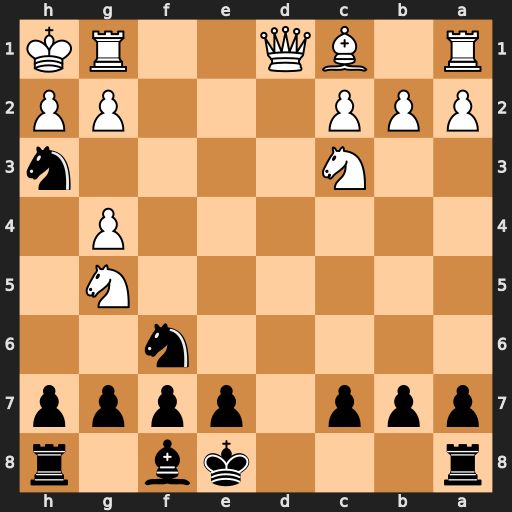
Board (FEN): r3kb1r/ppp1pppp/5n2/6N1/6P1/2N4n/PPP3PP/R1BQ2RK
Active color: b
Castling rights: kq
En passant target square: -
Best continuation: Nf2#